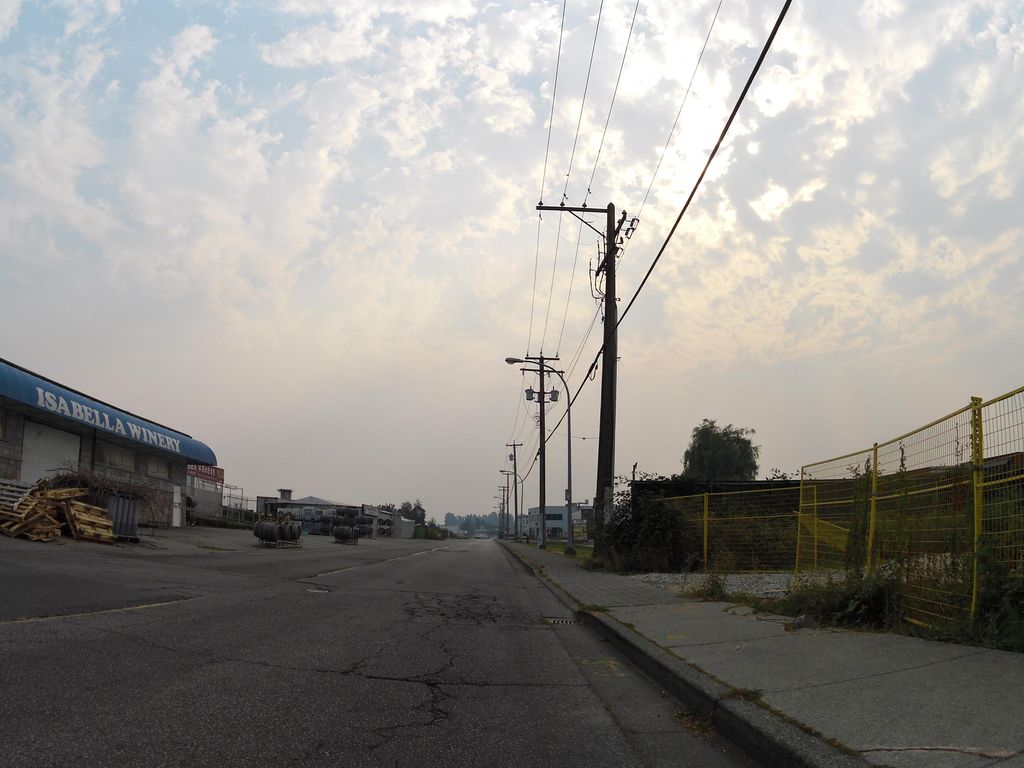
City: vancouver